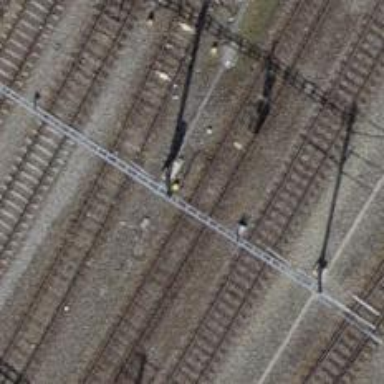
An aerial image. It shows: Railway signal.